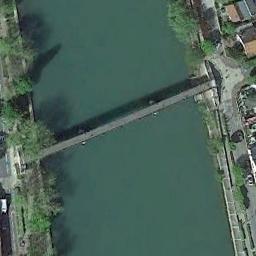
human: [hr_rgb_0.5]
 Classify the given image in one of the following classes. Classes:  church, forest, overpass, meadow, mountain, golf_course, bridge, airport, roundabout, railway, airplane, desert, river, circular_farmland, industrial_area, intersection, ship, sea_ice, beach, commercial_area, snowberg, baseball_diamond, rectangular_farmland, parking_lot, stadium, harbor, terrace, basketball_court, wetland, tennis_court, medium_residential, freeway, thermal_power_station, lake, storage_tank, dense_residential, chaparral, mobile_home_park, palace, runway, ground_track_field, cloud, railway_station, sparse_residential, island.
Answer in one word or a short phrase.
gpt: bridge